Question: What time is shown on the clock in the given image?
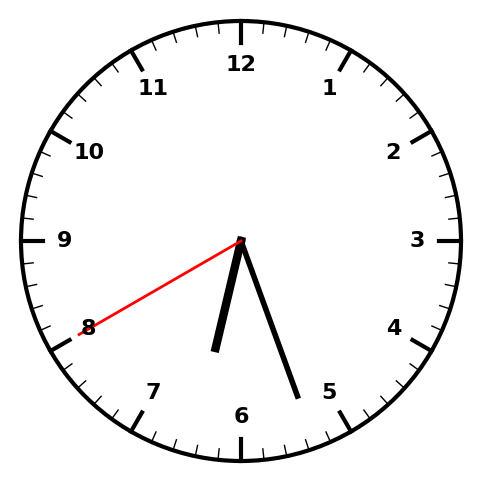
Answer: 06:26:40